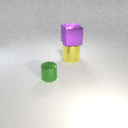
large yellow metal cylinder below large purple metal cube